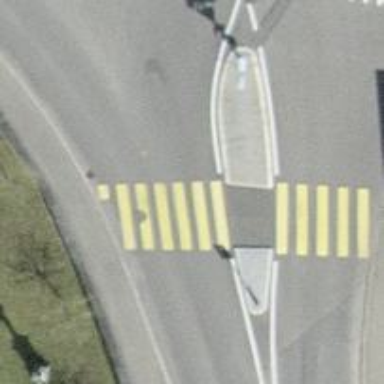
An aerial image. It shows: Marked zebra crossing with island.